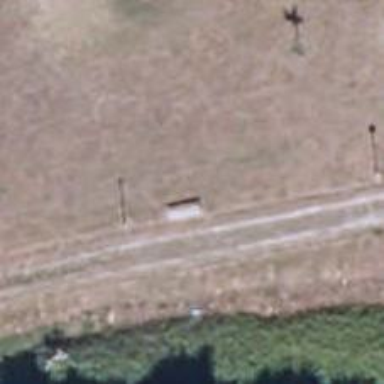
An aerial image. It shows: Bench.